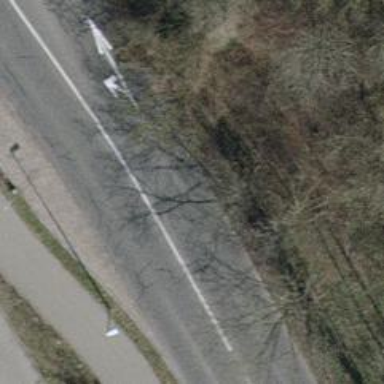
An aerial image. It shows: Secondary road with asphalt surface and no sidewalk.